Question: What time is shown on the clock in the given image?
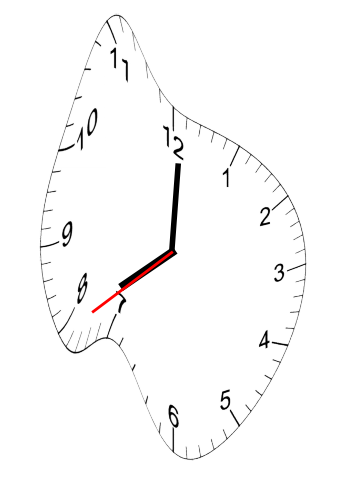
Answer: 08:00:39